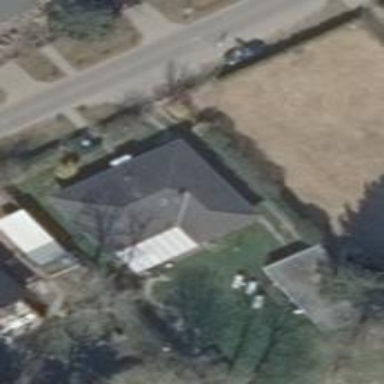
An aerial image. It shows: Detached building with hipped roof shape.